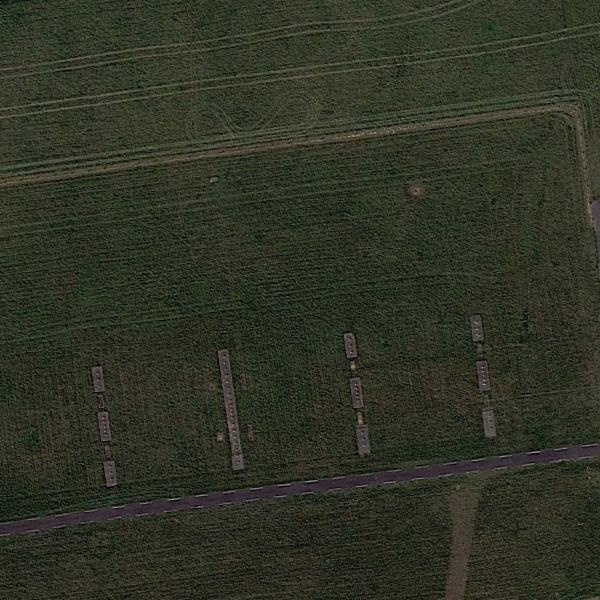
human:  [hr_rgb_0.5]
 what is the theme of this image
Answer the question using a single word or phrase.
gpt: meadow